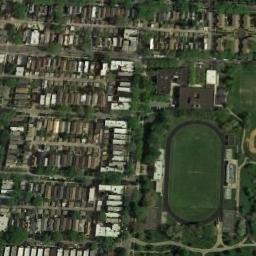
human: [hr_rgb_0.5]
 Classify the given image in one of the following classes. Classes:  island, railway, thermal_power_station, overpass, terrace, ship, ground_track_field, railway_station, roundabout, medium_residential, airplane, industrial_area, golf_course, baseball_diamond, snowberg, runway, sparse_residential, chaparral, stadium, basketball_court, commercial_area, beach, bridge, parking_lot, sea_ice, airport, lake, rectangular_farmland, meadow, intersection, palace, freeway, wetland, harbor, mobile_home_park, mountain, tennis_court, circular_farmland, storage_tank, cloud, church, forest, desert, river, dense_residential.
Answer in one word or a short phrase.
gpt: ground_track_field